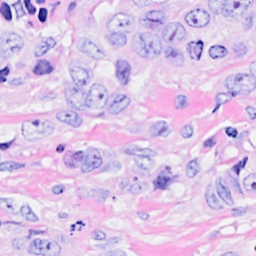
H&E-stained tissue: Breast